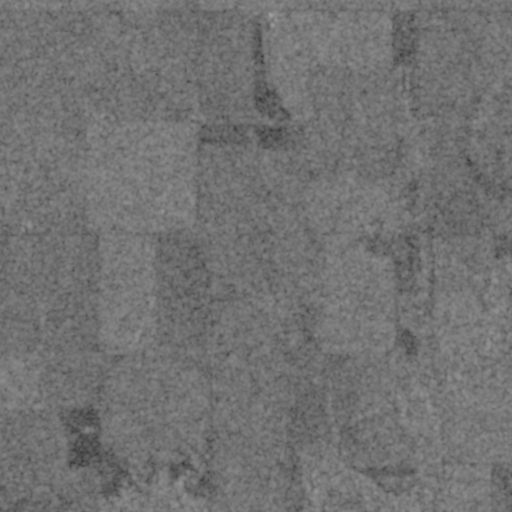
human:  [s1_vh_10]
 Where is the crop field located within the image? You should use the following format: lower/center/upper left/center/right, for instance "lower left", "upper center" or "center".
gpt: The crop field is located in the lower right of the image.
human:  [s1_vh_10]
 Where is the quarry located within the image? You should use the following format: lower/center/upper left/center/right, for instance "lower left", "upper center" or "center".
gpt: There is no quarry in the image.

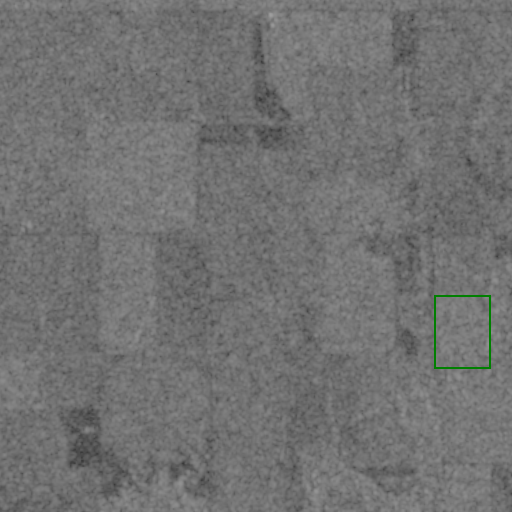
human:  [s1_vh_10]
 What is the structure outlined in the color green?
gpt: The structure outlined in green is a crop field.
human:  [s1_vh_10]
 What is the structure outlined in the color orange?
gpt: There is no orange outline.